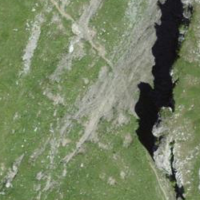
EUNIS habitat code: 26
Species observed at this site:
Melitaea diamina
Lotus corniculatus
Corvus corax